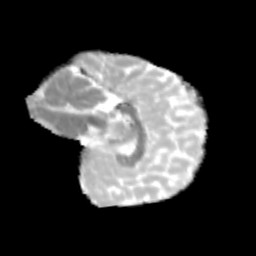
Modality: MD
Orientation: sagittal
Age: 10
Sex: female
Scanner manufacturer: siemens
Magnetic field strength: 3 T
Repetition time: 3.8 s
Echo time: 0.07 s